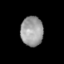
Tissue: skin
Cell type: Epithelial cells
Senescence score: 0.7405
Nuclear area (px): 655
Mean DAPI intensity: 155.082